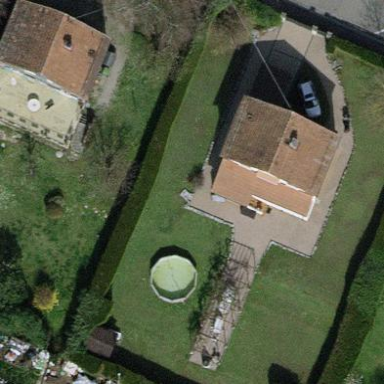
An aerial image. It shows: Garden enclosed by fence.